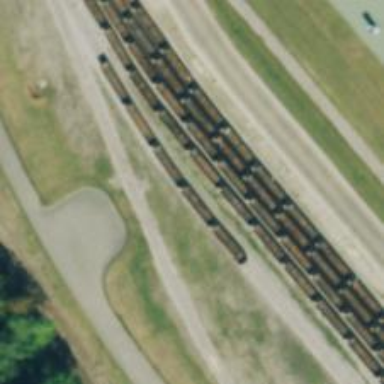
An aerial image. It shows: Railway spur service.